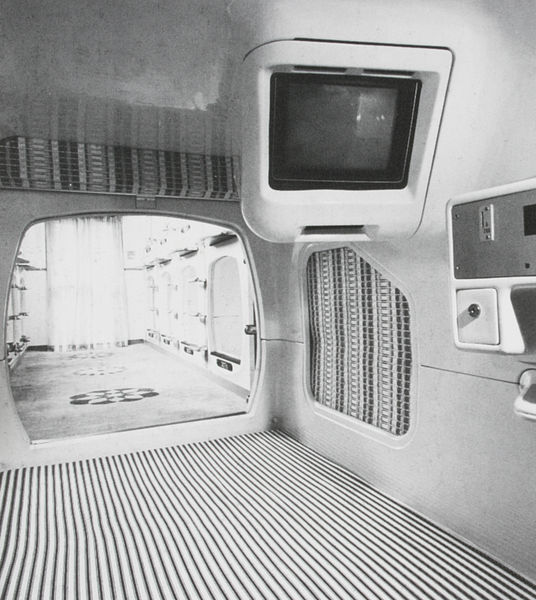
Titel: Blick aus einer Schlafwabe
Künstler: Kisho Kurokawa
Standort: Osaka
Institution: Kapselhotel
Schlagwörter: dunkel, schatten, weiß, fenster, glas, grau, hell, licht, schwarz, ausblick, blick, muster, teppich, alt, wand, architektur, innenraum, spiegelung, boden, interieur, decke, schrank, ecke, fassaden, leer, linien, detail, reflexe, streifen, schublade, durchgang, plastik, foto, fotografie, photographie, punkte, wände, griff, fugen, halterung, hängen, futuristisch, scheibe, schwarzweiß, leinwand, photo, knauf, wandschrank, öffnung, film, ansatz, kabine, abgerundet, aufnahme, reflektieren, kubus, rollo, all, geräte, treifen, altmodisch, fernseher, monitor, bodens, retro, steril, kapselhaus, angebracht, bildschirfm, jahre 70